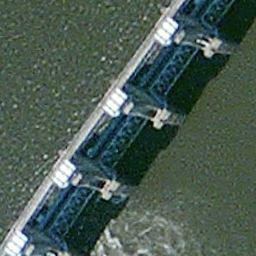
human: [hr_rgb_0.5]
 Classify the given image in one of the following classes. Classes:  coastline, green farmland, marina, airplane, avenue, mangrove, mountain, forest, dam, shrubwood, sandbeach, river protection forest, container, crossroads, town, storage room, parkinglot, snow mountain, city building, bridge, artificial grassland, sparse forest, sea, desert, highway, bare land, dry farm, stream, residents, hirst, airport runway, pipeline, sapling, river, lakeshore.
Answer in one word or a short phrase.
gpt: dam